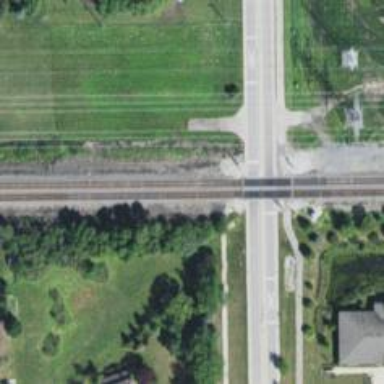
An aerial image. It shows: Level railway crossing with lights and barriers.